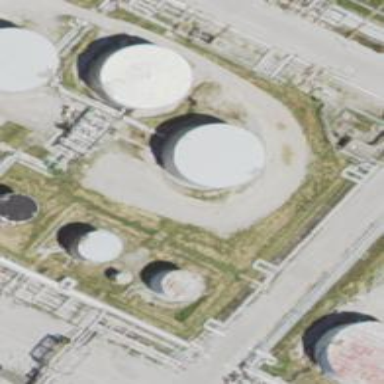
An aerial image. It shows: Storage tank with man-made structure.